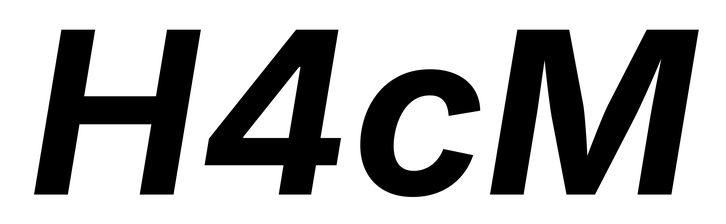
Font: Inter-Italic_Bold_Italic